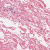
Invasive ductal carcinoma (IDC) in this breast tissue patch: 0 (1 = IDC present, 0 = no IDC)